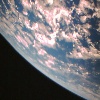
Label: cloud